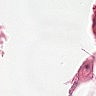
Metastatic tissue present: no